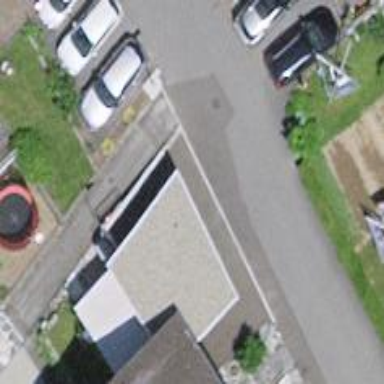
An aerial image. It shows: Garage.